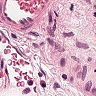
Metastatic tissue present: no